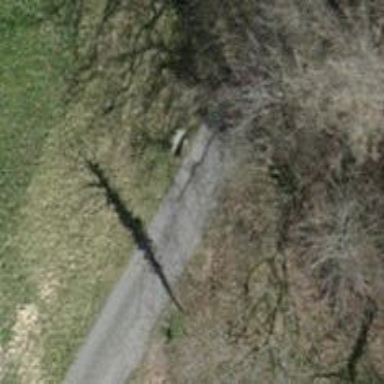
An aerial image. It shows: Brown bench in the vicinity.